【题型】填空题　【知识点】立体几何　【难度】medium
在棱长为1的正方体 $ABCD-A_1B_1C_1D_1$ 中，点 $P_1, P_2$ 分别是线段 $AB, BD_1$（不包括端点）上的动点，且线段 $P_1P_2$ 平行于平面 $A_1ADD_1$，则四面体 $P_1P_2AB_1$ 的体积的最大值是 \underline{\hspace{3cm}.}}
【解答】

\noindent \textbf{【答案】} $\dfrac{1}{24}$

\vspace{0.2cm}
\noindent \textbf{【分析】} 由线面平行的性质定理知$P_1P_2 \parallel AD_1$，$\therefore \triangle P_1P_2B \sim \triangle AD_1B$，$\dfrac{P_1B}{AB}=\dfrac{P_1P_2}{AD_1}=\dfrac{P_2B}{BD_1}$，
设$P_1B=x,x \in (0,1)$，则 $P_1P_2=\sqrt{2}x$， $P_2$到平面 $AA_1B_1B$的距离为 $h$，则 $\dfrac{h}{A_1D_1}=\dfrac{P_2B}{BD_1}$,
所以$h=x$，所以四面体 $P_1P_2AB_1$的体积为$V=\dfrac{1}{3}\times\dfrac{1}{2}\times(1-x)\times1\times x=\dfrac{1}{6}(x-x^2)=-\dfrac{1}{6}\left(x-\dfrac{1}{2}\right)^2+\dfrac{1}{24}$，
当 $x=\dfrac{1}{2}$时，四面体 $P_1P_2AB_1$的体积取得最大值： $\dfrac{1}{24}$.

\vspace{0.2cm}
\noindent 所以答案应填： $\dfrac{1}{24}$.

\noindent 考点：1、柱、锥、台体体积；2、点、线、面的位置关系.

\vspace{0.2cm}
\noindent \textbf{【思路点睛】} 本题考查正方形中几何体的体积的求法，找出所求四面体的底面面积和高是解题的关键，考查计算能力，属于中档题．由线面平行的性质定理知$P_1P_2 \parallel AD_1$，$\therefore \triangle P_1P_2B \sim \triangle AD_1B$，设出$P_1B=x,x \in (0,1)$，则 $P_1P_2=\sqrt{2}x$， $P_2$到平面 $AA_1B_1B$的距离为 $x$，表示出四面体 $P_1P_2AB_1$的体积，通过二次函数的最值，求出四面体的体积的最大值．
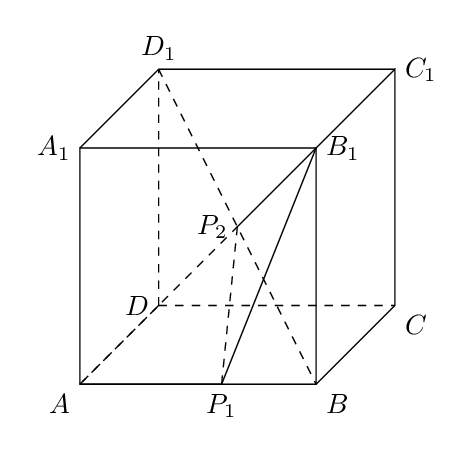